Field crop: maize
Growth stage: 2
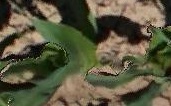
Species: maize